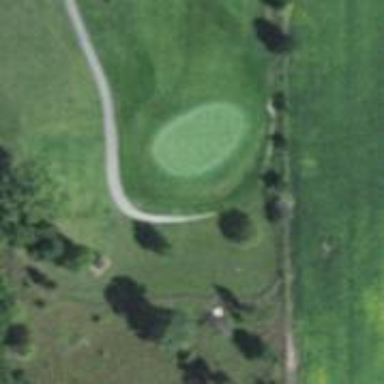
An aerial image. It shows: View of golf hole.